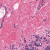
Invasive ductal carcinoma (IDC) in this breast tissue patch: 0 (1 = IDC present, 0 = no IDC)